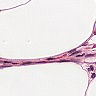
Metastatic tissue present: no